Field crop: maize
Growth stage: 2
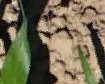
Species: maize